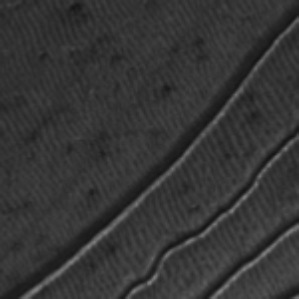
Label: frost